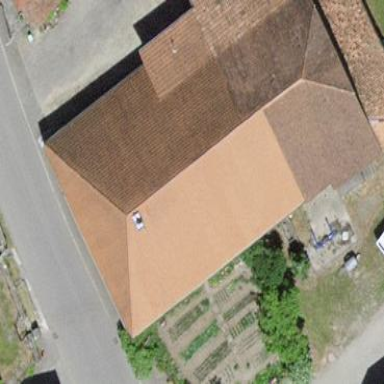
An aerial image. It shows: Farm building.